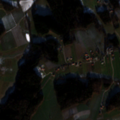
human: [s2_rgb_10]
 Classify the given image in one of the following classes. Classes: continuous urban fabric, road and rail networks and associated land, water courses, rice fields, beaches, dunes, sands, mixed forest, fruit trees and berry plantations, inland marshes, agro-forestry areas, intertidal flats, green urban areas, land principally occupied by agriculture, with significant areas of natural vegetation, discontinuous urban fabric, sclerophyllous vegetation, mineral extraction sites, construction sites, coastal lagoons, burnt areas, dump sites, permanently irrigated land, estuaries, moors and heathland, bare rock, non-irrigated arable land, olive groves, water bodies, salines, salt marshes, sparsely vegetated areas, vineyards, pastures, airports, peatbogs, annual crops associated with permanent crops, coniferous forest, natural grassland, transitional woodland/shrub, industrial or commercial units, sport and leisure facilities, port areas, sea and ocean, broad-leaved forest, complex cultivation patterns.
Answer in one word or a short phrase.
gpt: discontinuous urban fabric, pastures, complex cultivation patterns, mixed forest